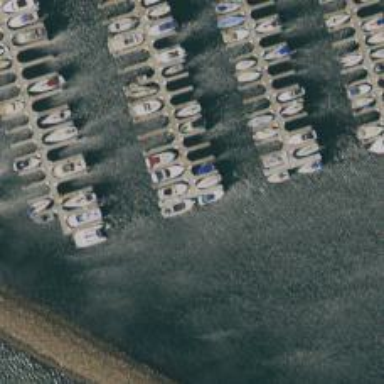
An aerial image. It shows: Dock by the waterway.